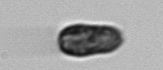
Label: Pseudochattonella_farcimen